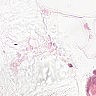
Metastatic tissue present: no